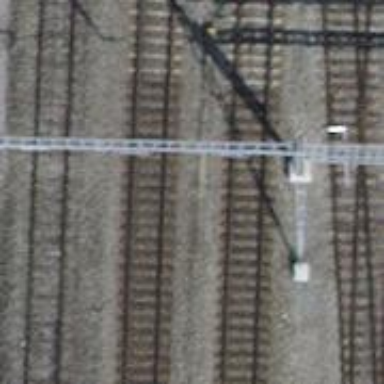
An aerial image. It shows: Single railway track with electrification through contact line.